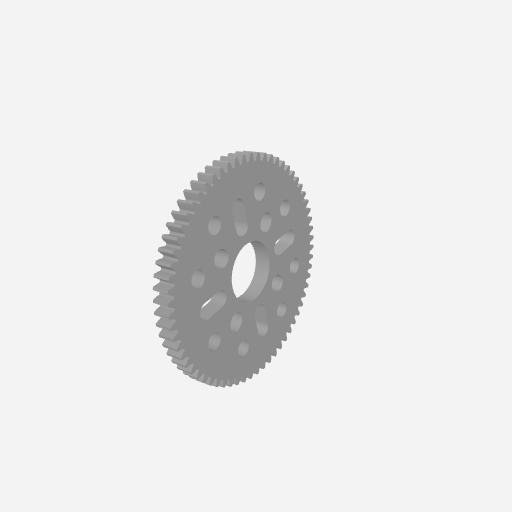
Part: HubMountAcetalGear64T